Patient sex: F
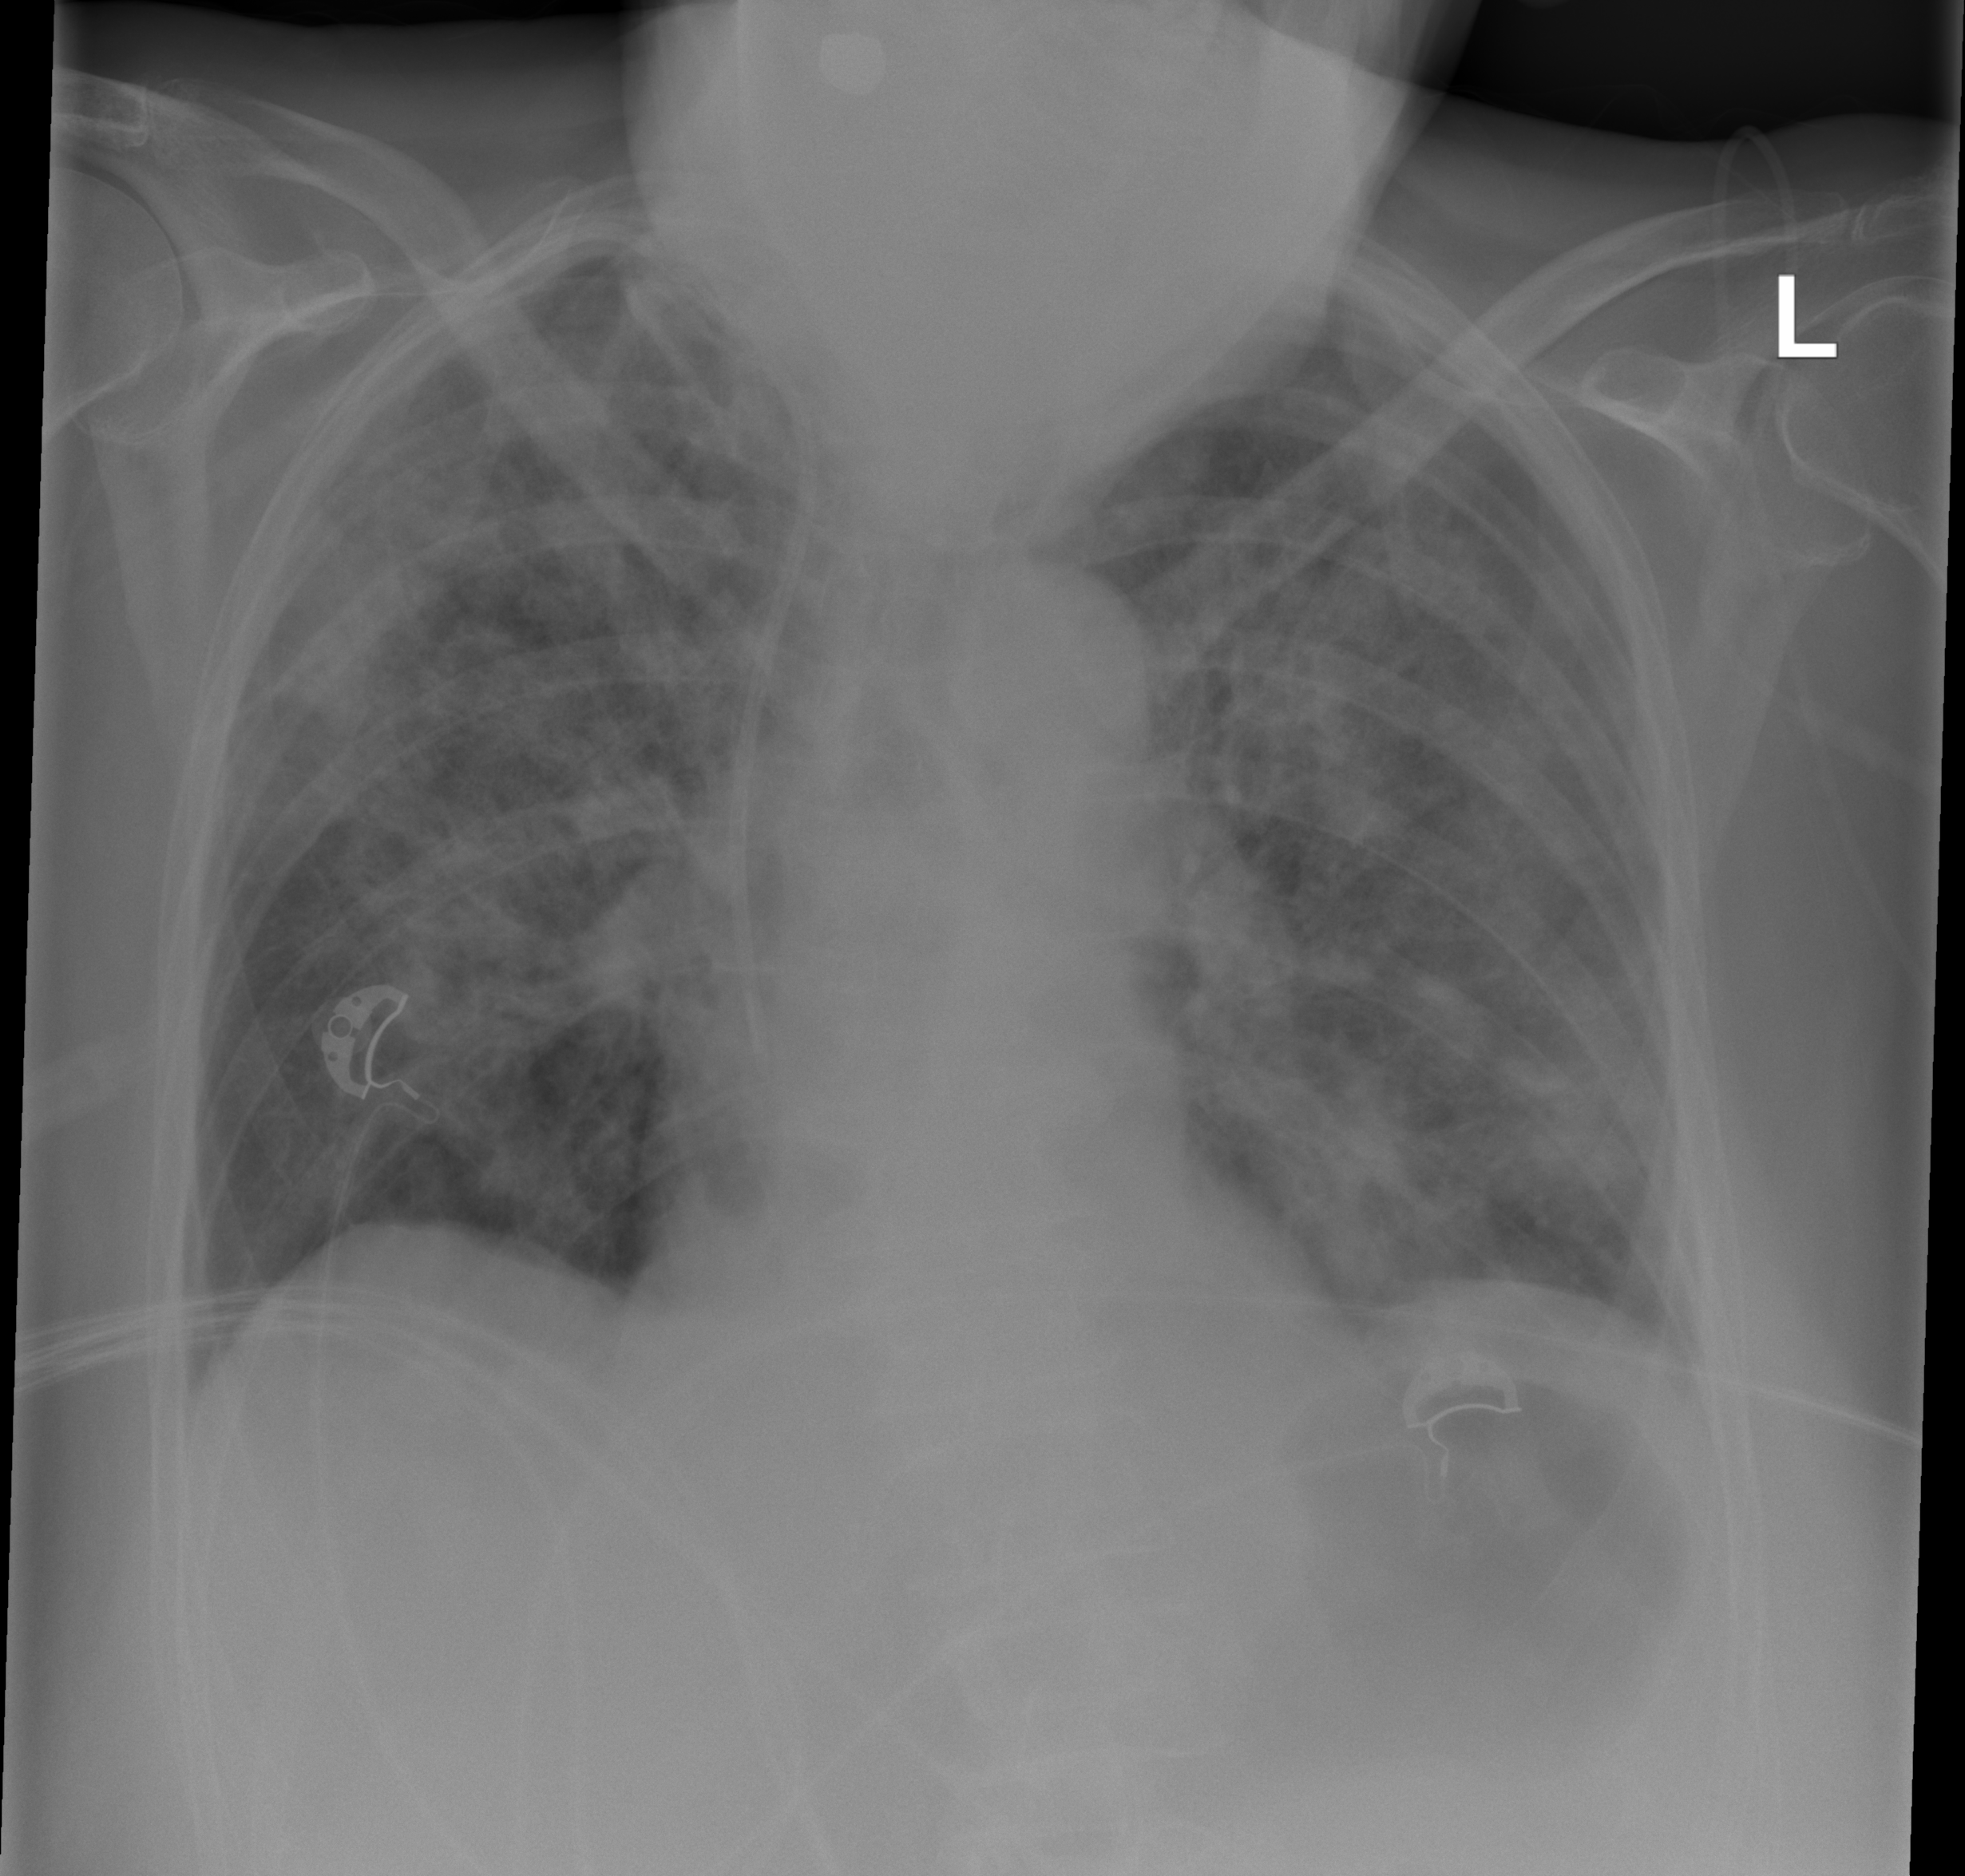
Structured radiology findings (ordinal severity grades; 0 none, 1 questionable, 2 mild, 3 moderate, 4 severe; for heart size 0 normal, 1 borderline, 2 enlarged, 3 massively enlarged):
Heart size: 0
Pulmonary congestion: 2
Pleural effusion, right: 0
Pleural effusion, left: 2
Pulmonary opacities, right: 3
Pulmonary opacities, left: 3
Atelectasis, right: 2
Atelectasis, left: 2